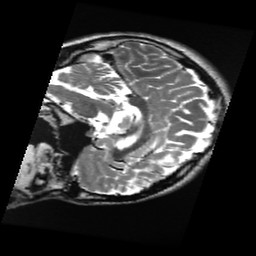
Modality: T2w
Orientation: sagittal
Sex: male
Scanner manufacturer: ge
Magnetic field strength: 3 T
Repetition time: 5 s
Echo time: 0.1022 s